Field crop: maize
Growth stage: 2
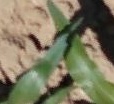
Species: maize